Question: We use a DHTML calendar picker that only allows you to change the date, which is desired functionality. However, I need to figure out the javascript to change the date next to the calendar picker, as seen in the image below, and popup an "are you sure" message.

The above image is one row in a table, so the JS needs to be aware of which one of potentially 10+ dates it should be editing.
I'm a bit of a javascript n00b. Still learning new things. Feel free to link me to things to read and tips/hints/etc.
If it helps any, we're using PERL with CGI. I guess the JS will have to have an AJAX call to update the database, which I can figure out from other examples in the code base. I just need to figure out how to edit the date on the page for now.
And for clarification, the process is... the person clicks on that calendar icon, gets a DHTML date picker, chooses a date, confirms he wants to change datetime1 to datetime2, and then the change gets applied to the text you see next to the calendar icon and gets put in the database.
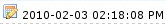
Answer: Having the actual web page (HTML & JS) would really help here. But, in general, you'll need a way for the JS to "address" the text you'd like to change. The easiest way I know is to wrap the text in a DIV or SPAN, with a unique ID ("datetime1", "datetime2", etc.).
Then, assuming you know which piece of JS is being called when the datepicker runs, access the text item like:
'''
document.getElementById('datetime1').innerHTML = (insert new datetime here);
'''
You'll need a way to pass the ID (datetime1, etc) to the JS, but that should be easy if Perl is generating the 10 datetime rows (i.e., the FOR loop in Perl just sticks in sequential IDs into the DIV/SPANs and again as arguments to the datepicker function).
I assume you know (or can find) how to do "alert()" in JS, so the confirmation should be the easiest part.
It also sounds like you need to send the new dates back into some DB. I suggest a FORM to send it all back to the Perl CGI, which will have to update the DB. Folks more clever than me might be able to tell you how to do that in JS w/ AJAX, etc.